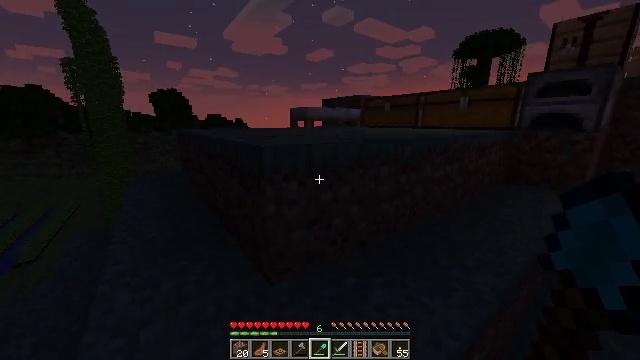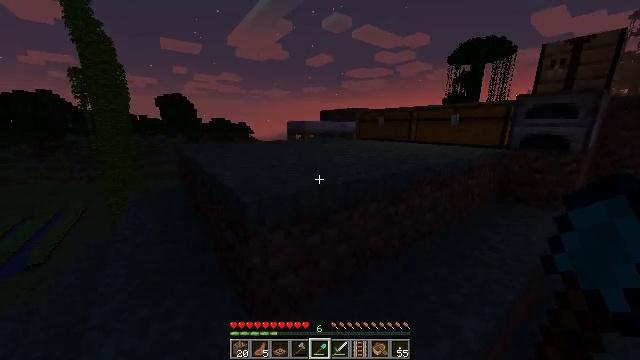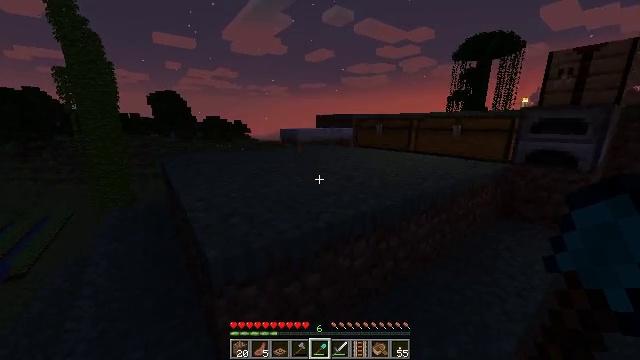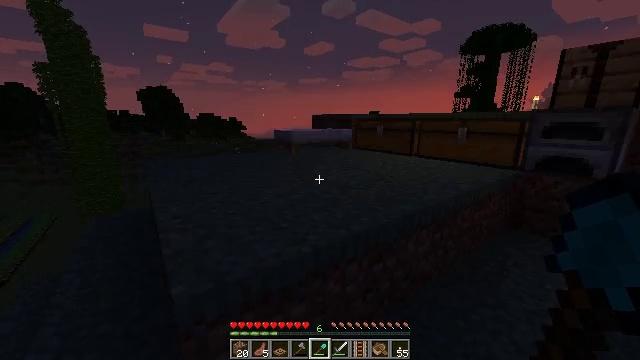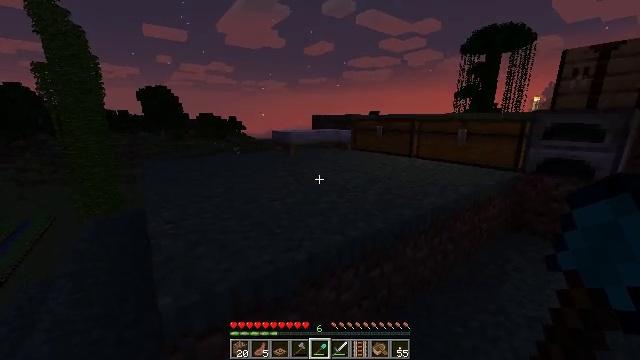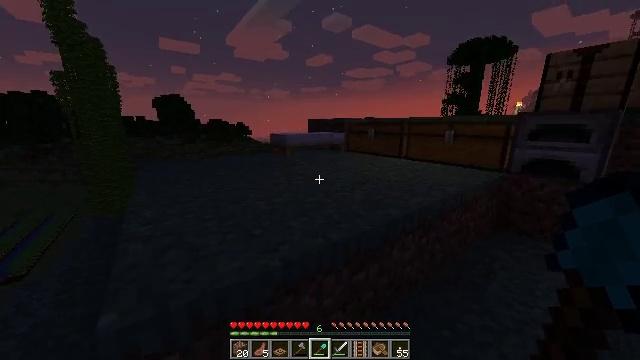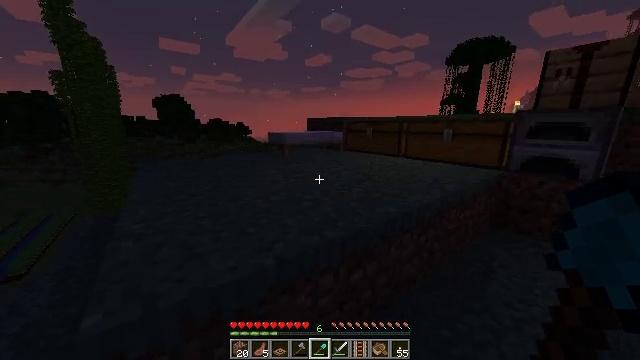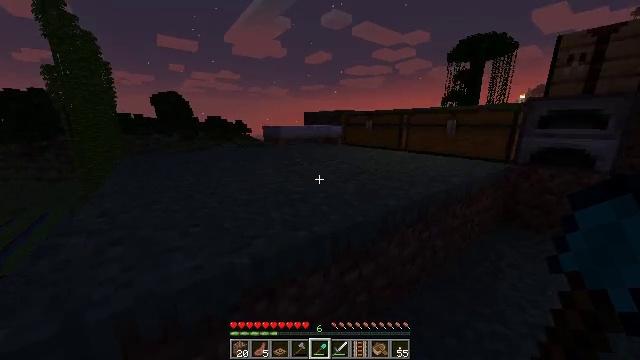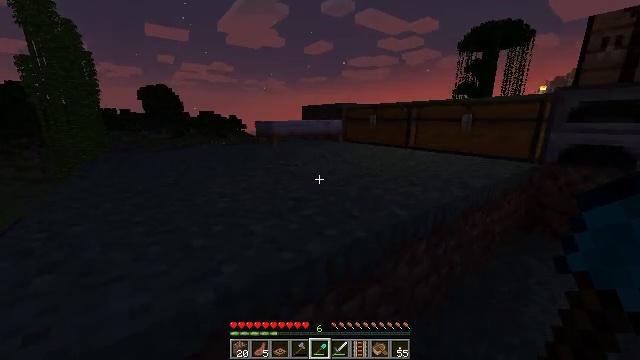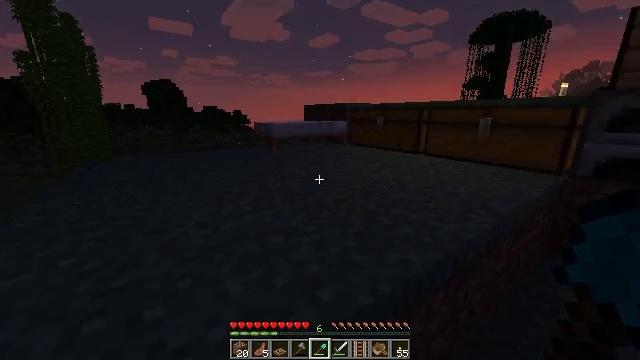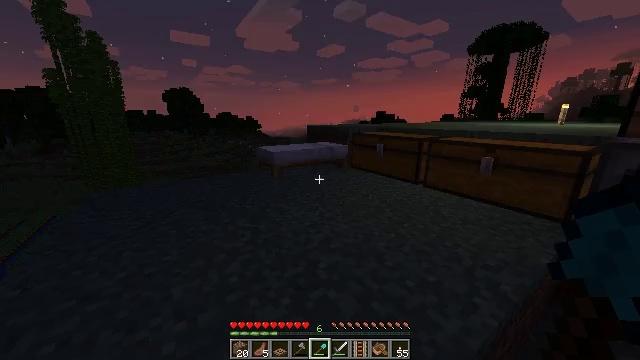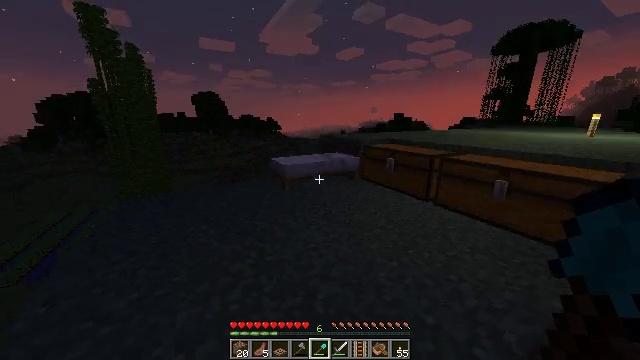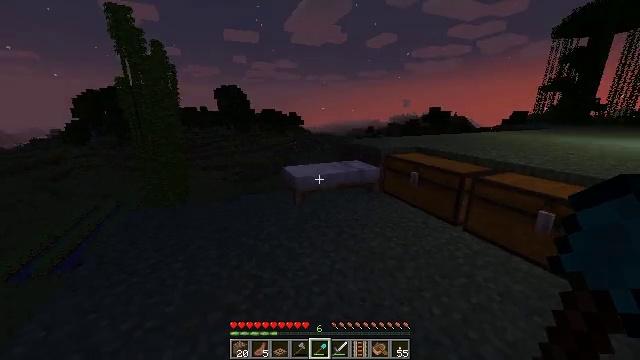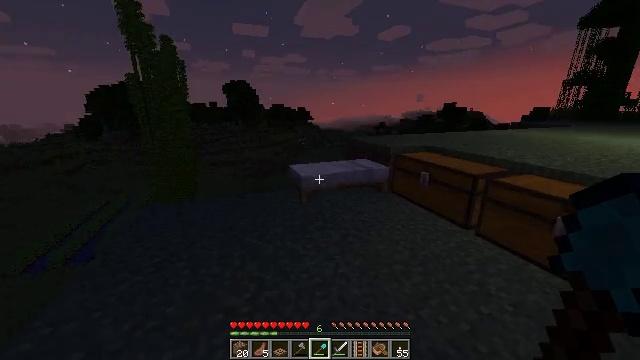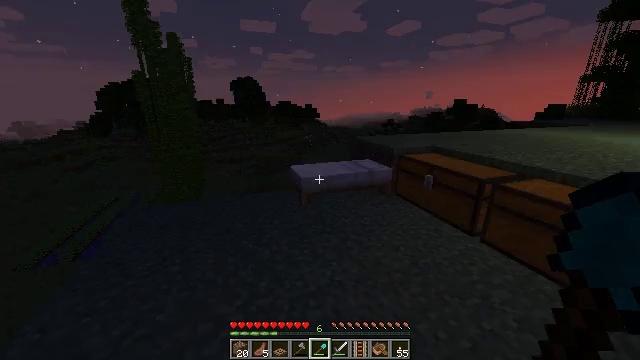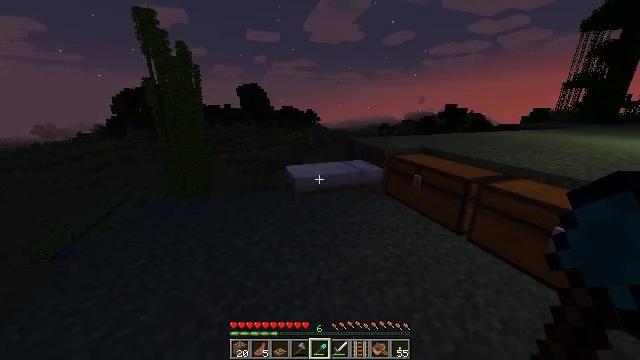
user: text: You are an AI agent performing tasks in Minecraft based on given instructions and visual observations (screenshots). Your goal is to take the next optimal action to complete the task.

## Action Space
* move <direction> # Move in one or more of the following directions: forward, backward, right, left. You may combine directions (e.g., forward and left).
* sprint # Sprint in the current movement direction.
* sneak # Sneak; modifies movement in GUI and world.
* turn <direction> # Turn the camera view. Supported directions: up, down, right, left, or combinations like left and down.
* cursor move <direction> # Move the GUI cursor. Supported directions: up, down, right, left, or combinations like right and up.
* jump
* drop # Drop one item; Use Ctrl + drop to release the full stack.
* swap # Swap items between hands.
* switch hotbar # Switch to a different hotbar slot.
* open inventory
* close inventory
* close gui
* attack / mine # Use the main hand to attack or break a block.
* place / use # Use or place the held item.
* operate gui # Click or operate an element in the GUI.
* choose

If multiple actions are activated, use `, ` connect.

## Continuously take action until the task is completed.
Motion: motion action
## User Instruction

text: Collect the poppy by clicking on it.
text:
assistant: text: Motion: move forward, sprint, jump
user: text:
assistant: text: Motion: move forward, jump
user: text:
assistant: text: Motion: move forward, jump
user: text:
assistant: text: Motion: move forward, jump
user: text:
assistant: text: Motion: move forward, jump
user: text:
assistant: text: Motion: move forward, jump
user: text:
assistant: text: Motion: move forward, jump
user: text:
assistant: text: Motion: move forward, sprint, jump
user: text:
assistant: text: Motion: move forward, sprint, turn left, jump
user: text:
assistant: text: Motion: move forward, sprint, turn left, jump
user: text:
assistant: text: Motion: move forward, sprint, turn left, jump
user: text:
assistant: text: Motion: move forward, sprint, turn left, jump
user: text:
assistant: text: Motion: move forward, turn left, jump
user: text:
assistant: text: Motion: move forward, turn left, jump
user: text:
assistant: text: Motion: move forward, jump
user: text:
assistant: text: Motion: move forward, jump
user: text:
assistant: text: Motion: move forward, sprint, jump
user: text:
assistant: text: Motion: move forward, sprint, jump
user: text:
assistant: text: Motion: move forward, sprint, jump
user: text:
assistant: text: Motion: move forward, sprint, turn down, jump
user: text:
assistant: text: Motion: move forward, turn down, jump
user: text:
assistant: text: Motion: move forward, turn down, jump
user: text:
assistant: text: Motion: move forward, turn down, jump
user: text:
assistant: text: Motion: turn down
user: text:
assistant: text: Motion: turn down
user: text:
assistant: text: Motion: turn right and down
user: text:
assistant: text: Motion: turn right and down
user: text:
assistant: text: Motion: no_op
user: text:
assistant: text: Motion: no_op
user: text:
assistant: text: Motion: use / place